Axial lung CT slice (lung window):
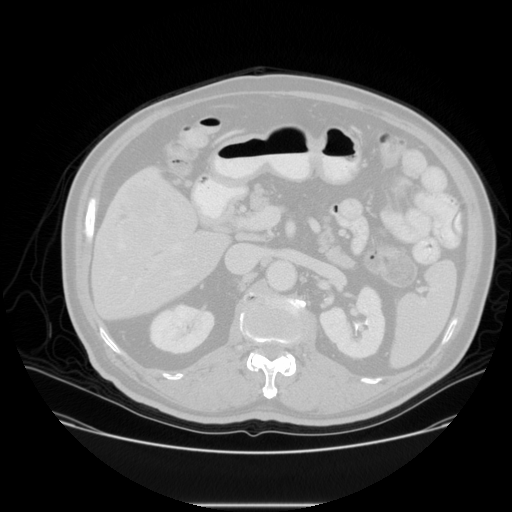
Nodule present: no